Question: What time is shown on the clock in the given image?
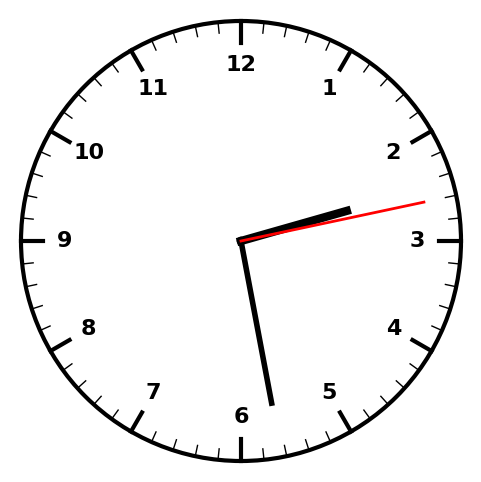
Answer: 02:28:13